Aerial crown-view tile of a tropical tree (Barro Colorado Island, Panama), acquired 20250818:
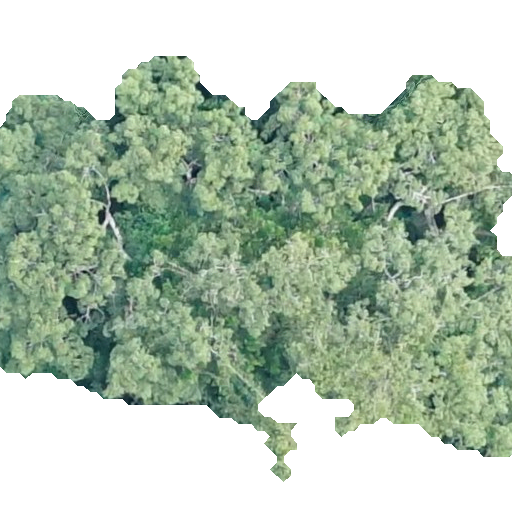
Species: Ceiba pentandra
GBIF accepted scientific name: Ceiba pentandra
Crown area: 244.42 m²